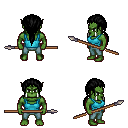
a pixel art fantasy rpg character, male body template, orc, green skin, teal pirate shirt, teal pants, black ponytail hairstyle, spear, four views (front, back, left, right), 2x2 character sprite sheet, small pixel art, hard edges, no anti-aliasing